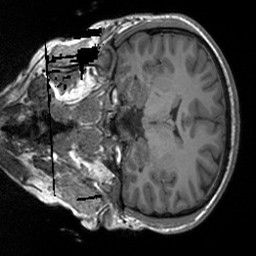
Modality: T1w
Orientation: coronal
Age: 24
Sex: male
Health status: healthy
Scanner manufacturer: siemens
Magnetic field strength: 3 T
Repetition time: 1.9 s
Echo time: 0.00252 s